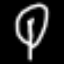
Label: leaf